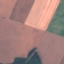
Land use / land cover class: AnnualCrop